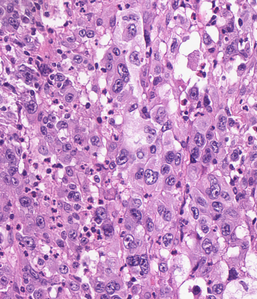
Tumor epithelial tissue: yes
Tumor-associated stroma tissue: no
Normal tissue: no